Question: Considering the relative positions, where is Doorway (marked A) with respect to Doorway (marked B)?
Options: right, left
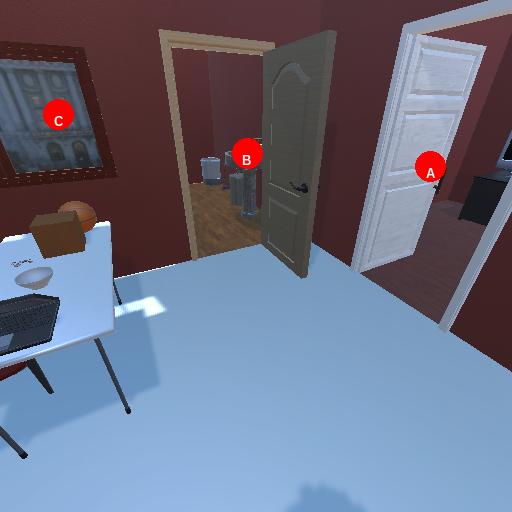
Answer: right